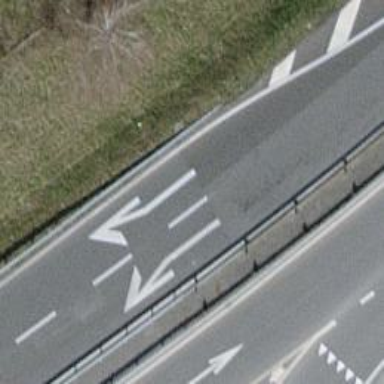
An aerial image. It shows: Motorway link.